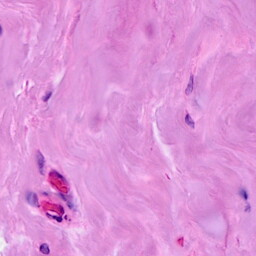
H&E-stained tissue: Breast